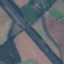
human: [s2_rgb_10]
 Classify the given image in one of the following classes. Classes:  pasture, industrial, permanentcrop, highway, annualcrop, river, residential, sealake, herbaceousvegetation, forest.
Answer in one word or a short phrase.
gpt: Highway